Field crop: tomato
Growth stage: 1
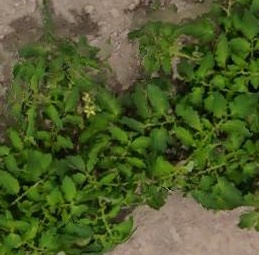
Species: tomato